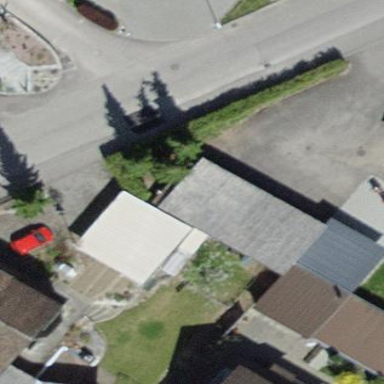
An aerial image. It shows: Garage building.